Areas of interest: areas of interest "Sport and cultural"
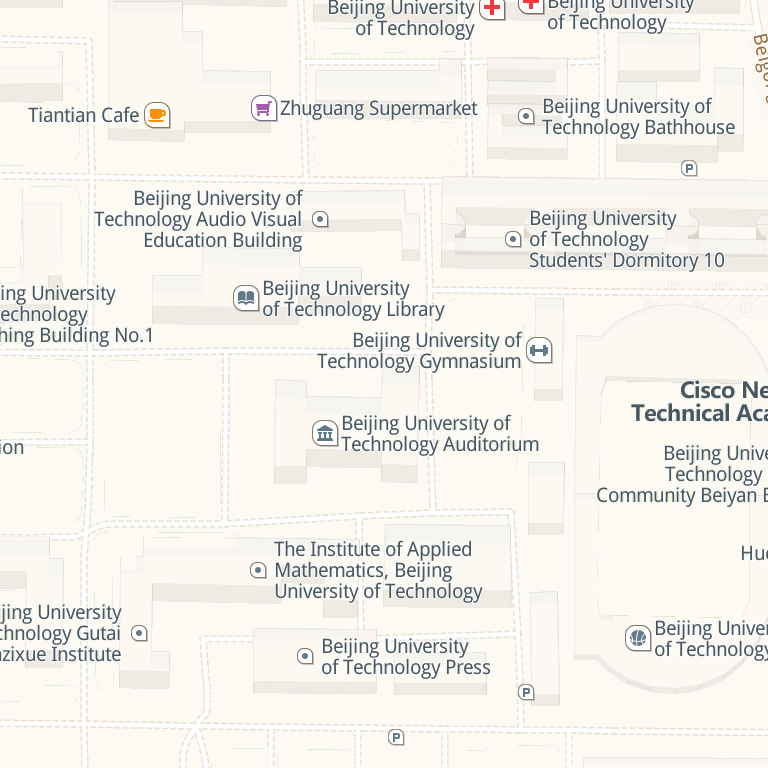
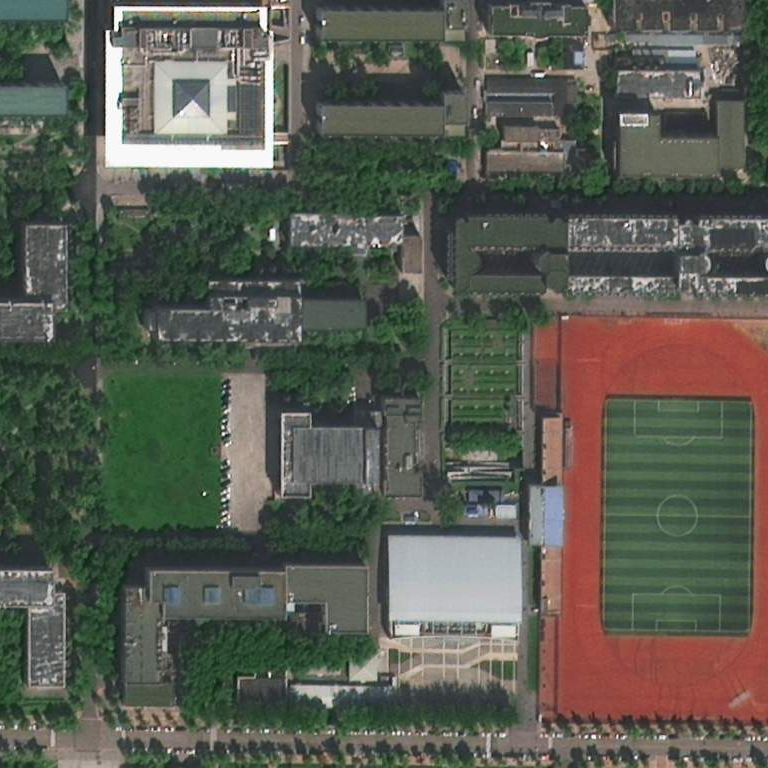